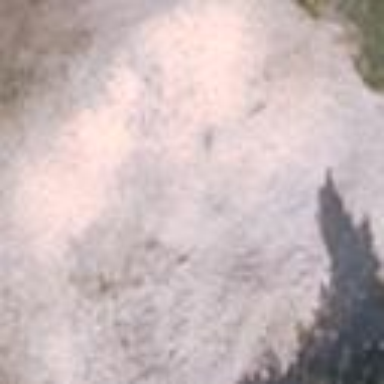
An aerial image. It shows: Natural area covered with sand.